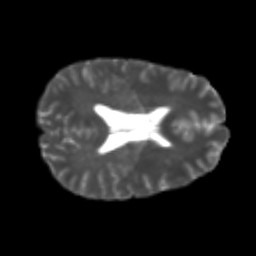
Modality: T2w
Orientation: axial
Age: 20
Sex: male
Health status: healthy
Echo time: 0.074 s